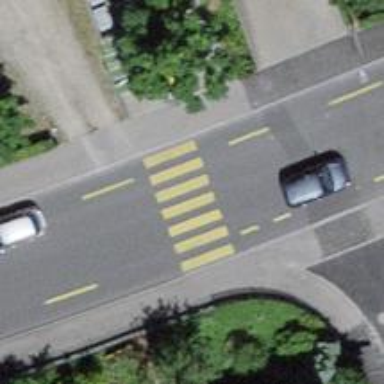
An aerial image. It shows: Uncontrolled road crossing.